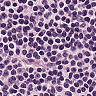
Metastatic tissue present: no